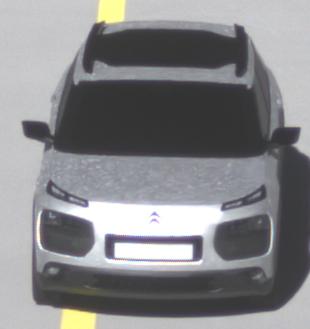
Make: Citroen
Model: C4 Cactus PureTech 75
Detailed model: C4 Cactus
Model produced from: 2014/09
Model produced until: 2015/03
Doors: 5
Color: white
Road condition: dry road
Daytime: morning or afternoon
Contrast: medium contrast